Question: I have tiles and I want to know if it's possible to merge tiles ?

On my image i have three tiles and i would like to merge them.
'''
Before:
<div class="tile"> </div>
<div class="tile" style="background:#012496">
<a href="JavaScript:window.close()" style="color:white; font-size:70px;">BACK</a>
</div>
<div class="tile"> </div>
After
<div class="tile no-border-right" style="background:#012496">
</div>
<div class="tile no-border" style="background:#012496">
<a href="JavaScript:window.close()" style="color:white; font-size:70px;">BACK</a>
</div>
<div class="tile no-border-left" style="background:#012496">
</div>
'''
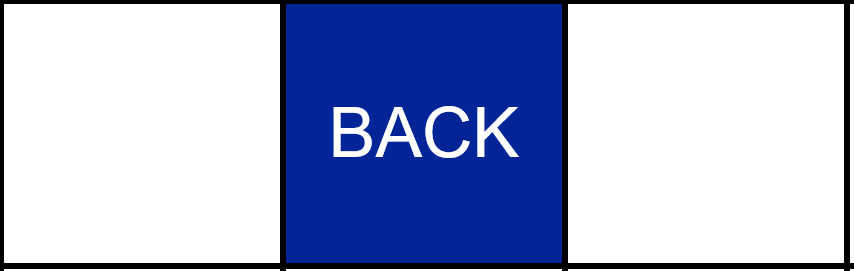
Answer: This works for me. Is it what you meant?
'''
$(function() {
var html = $(".tile").map(function() {
return $(this).html();
}).get()
$(".tile").eq(0).html(html).css({
"width": "300px",
"background": "#012496"
});
$(".tile:gt(0)").remove();
});
'''
'''
div.tile {
float: left;
width: 100px;
height: 50px;
border: 3px solid yellow;
text-align:center;
}
div.tile1 {
float: left;
width: 100px;
height: 50px;
border: 3px solid yellow;
text-align:center;
}
hr, br { clear:both }
'''
'''
<script src="https://ajax.googleapis.com/ajax/libs/jquery/2.1.1/jquery.min.js"></script>
Before<br/>
<div class="tile1"></div>
<div class="tile1" style="background:#012496">
<a href="JavaScript:window.close()" style="color:white; font-size:20px;">BACK</a>
</div>
<div class="tile1"></div>
<br/>
<hr/>
After<br/>
<div class="tile"></div>
<div class="tile" style="background:#012496">
<a href="JavaScript:window.close()" style="color:white; font-size:20px;">BACK</a>
</div>
<div class="tile"></div>
'''